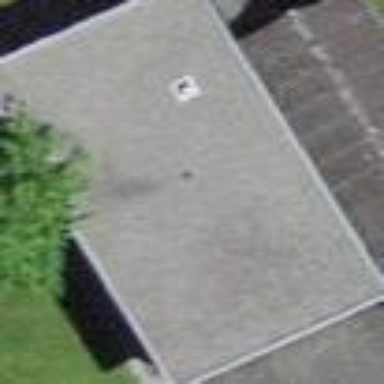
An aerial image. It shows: Garage.